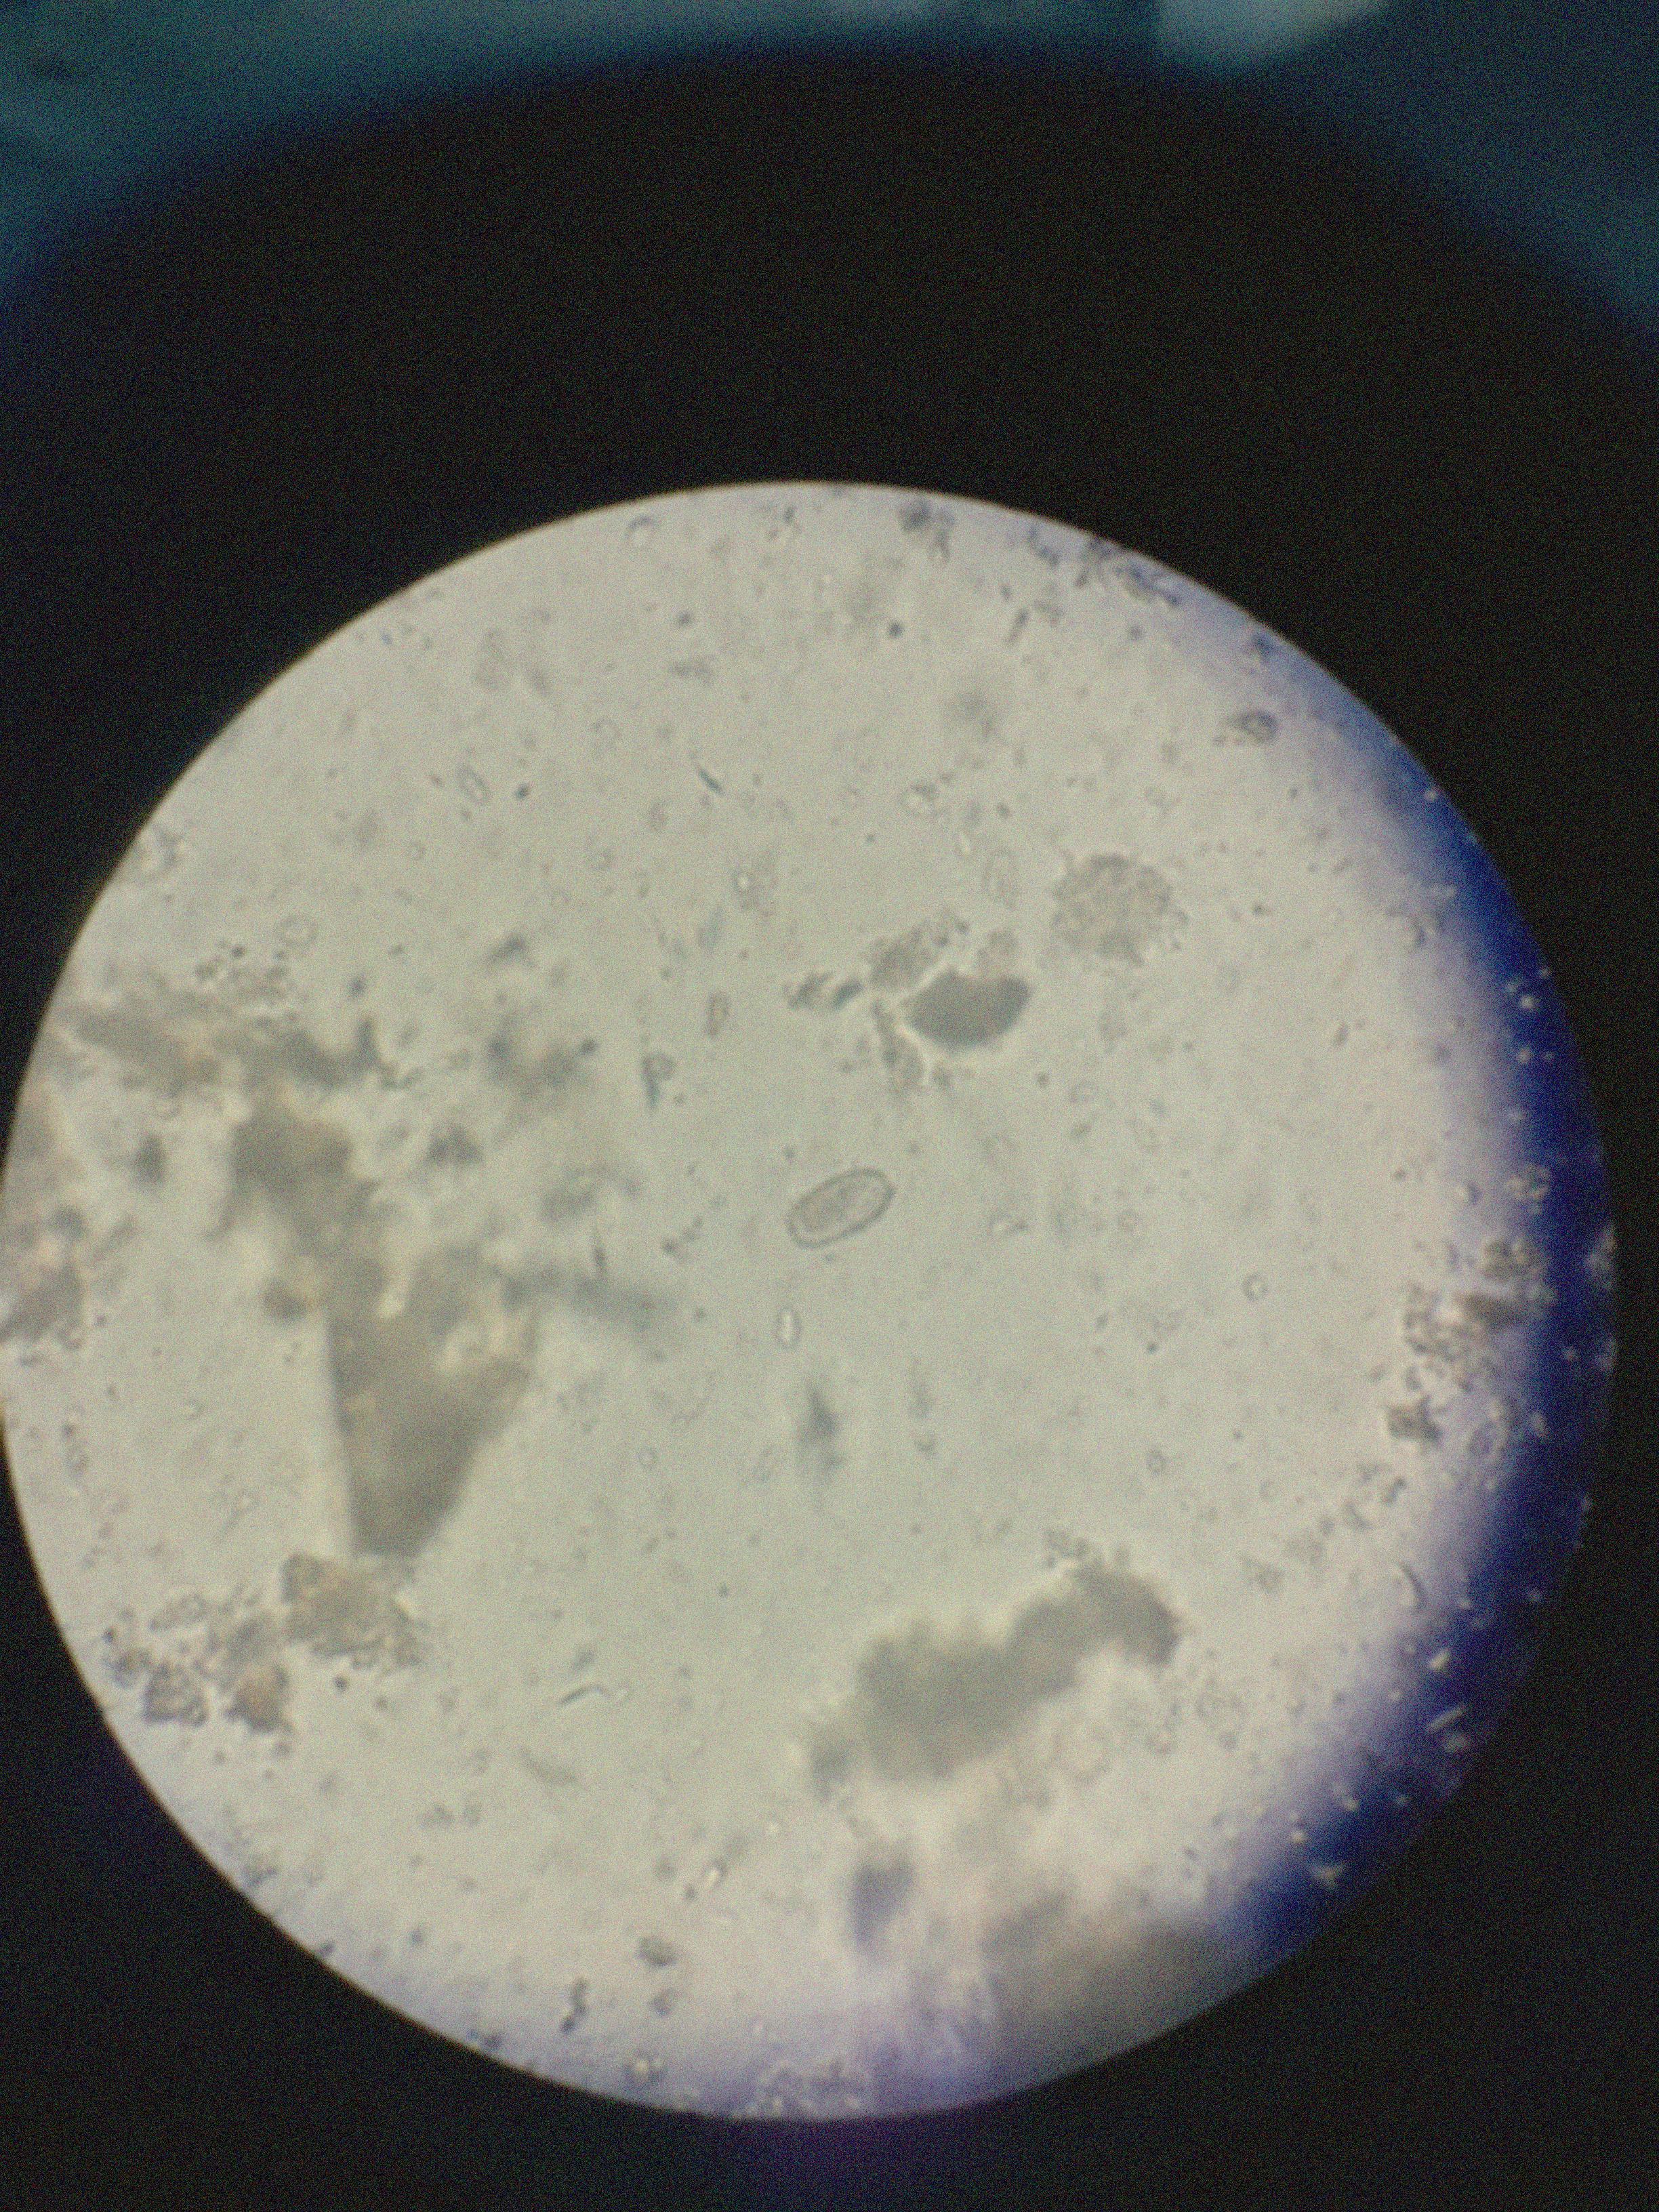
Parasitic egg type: Capillaria philippinensis